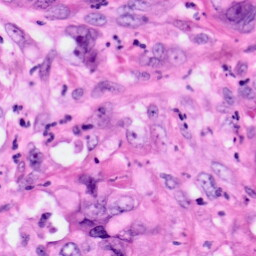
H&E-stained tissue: Pancreatic